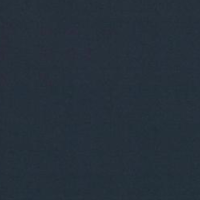
EUNIS habitat code: 14
Species observed at this site:
Sterna hirundo